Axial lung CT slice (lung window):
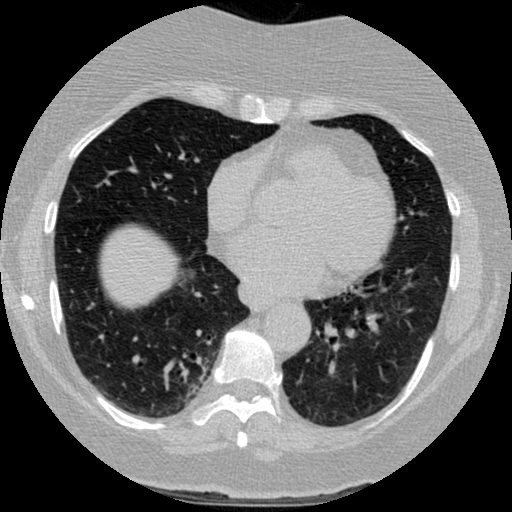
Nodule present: no